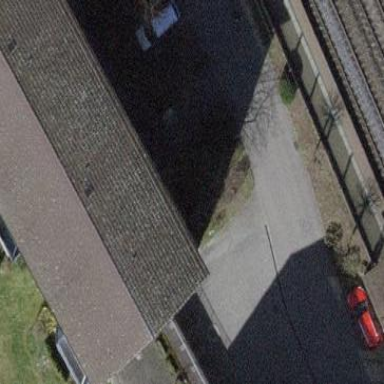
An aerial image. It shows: Gabled roof adorns the apartments building.